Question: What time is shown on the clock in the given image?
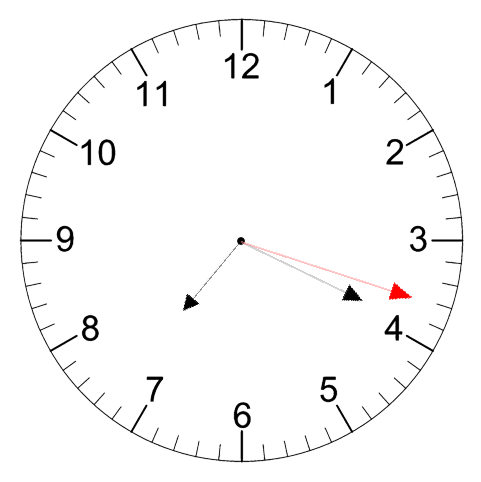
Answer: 07:19:18